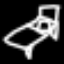
Label: bed